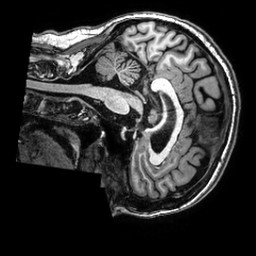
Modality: T1w
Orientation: sagittal
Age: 59
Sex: female
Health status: healthy